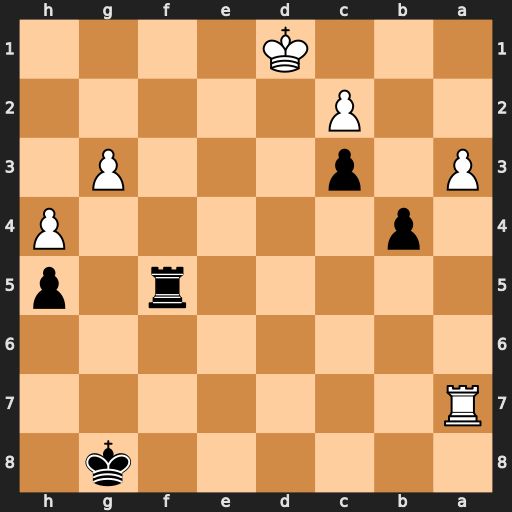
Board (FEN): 6k1/R7/8/5r1p/1p5P/P1p3P1/2P5/3K4
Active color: b
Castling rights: -
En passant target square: -
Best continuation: Rf1+ Ke2 b3 cxb3 c2